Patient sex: M
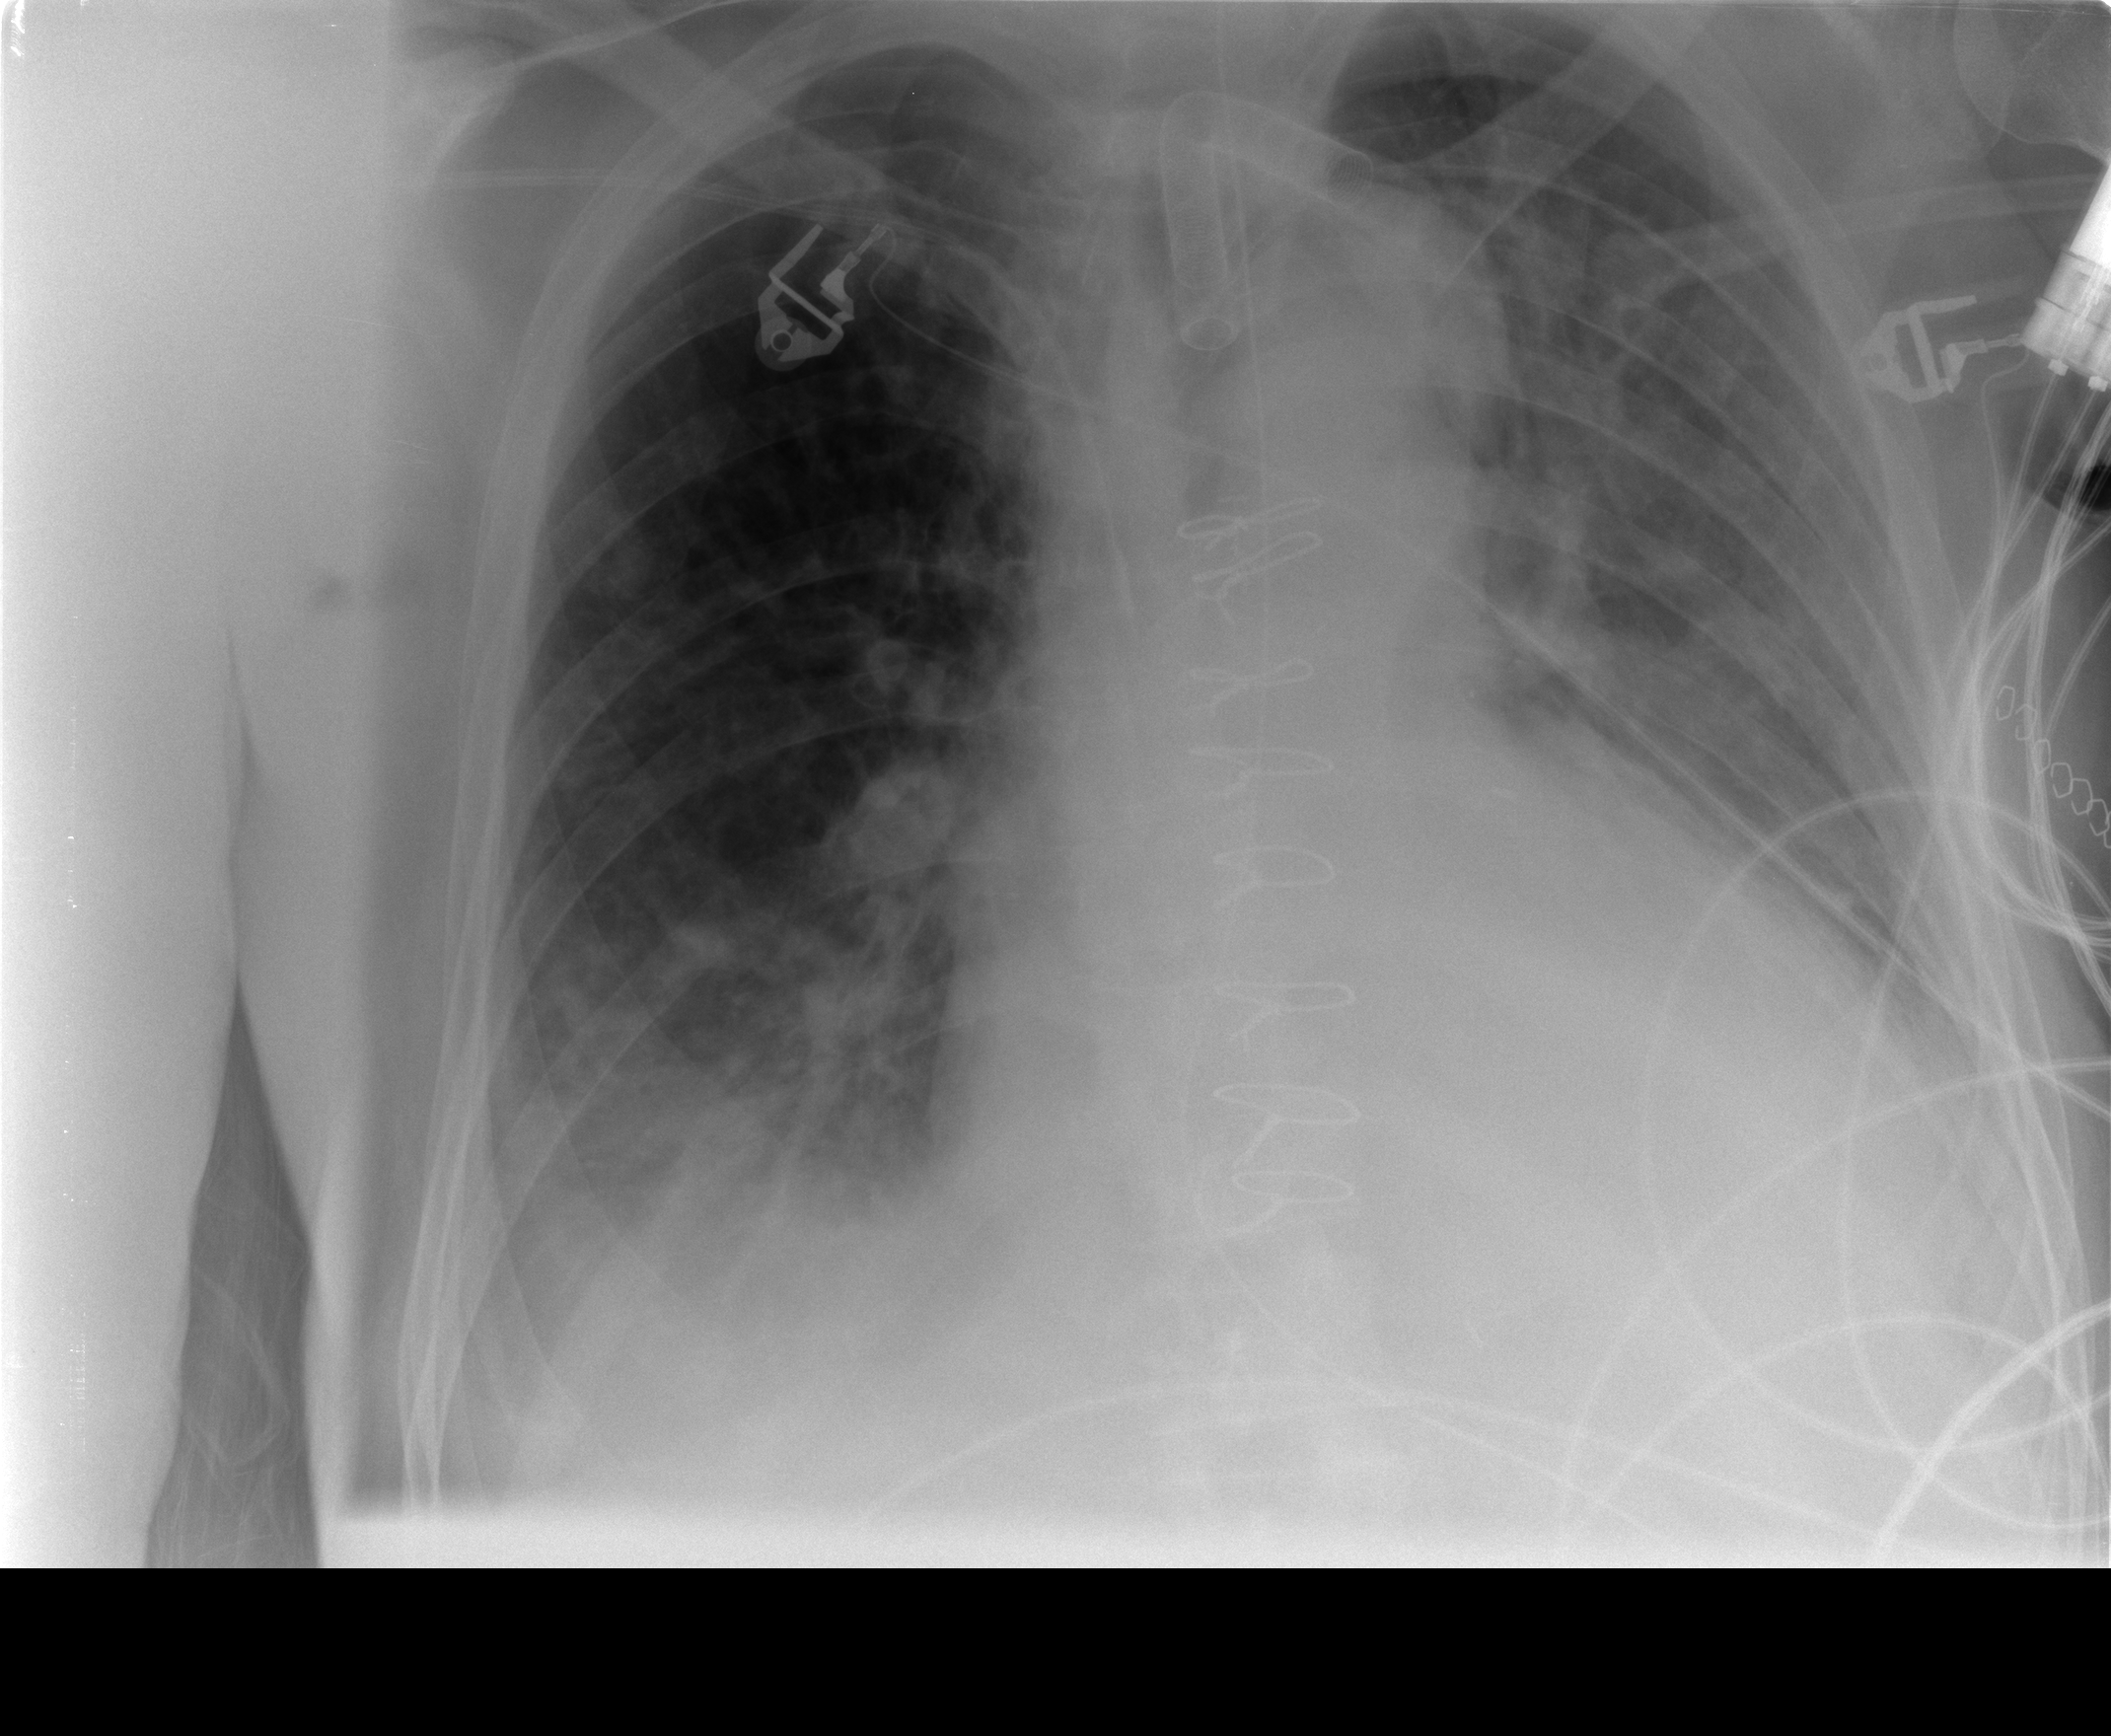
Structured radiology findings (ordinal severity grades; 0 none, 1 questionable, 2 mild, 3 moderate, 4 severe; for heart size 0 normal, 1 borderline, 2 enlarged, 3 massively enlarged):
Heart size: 2
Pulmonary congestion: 2
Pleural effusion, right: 3
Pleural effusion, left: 2
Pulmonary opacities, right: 2
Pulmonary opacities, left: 3
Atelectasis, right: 2
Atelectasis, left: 3